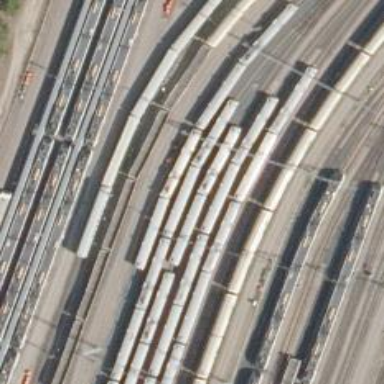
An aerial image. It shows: Rail yard with electrified contact lines for railway operations.